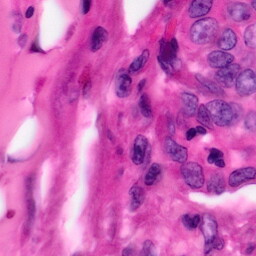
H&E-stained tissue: Pancreatic